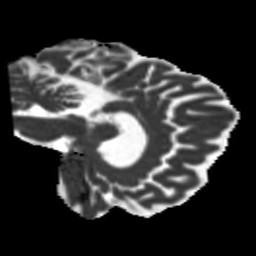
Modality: MD
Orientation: sagittal
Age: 68
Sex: female
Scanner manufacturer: siemens
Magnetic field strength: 3 T
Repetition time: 5.25 s
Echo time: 0.08 s